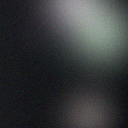
Screen state: off